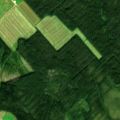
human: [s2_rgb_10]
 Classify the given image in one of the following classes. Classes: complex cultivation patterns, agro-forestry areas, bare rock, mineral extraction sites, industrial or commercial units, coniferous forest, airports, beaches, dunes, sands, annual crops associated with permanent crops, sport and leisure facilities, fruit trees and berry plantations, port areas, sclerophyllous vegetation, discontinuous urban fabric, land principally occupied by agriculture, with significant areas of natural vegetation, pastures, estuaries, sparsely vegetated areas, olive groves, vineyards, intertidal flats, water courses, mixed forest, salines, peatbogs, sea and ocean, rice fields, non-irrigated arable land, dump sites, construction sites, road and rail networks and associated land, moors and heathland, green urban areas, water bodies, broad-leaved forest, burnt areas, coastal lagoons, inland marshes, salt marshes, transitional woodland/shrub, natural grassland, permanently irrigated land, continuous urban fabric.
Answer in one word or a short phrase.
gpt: non-irrigated arable land, coniferous forest, mixed forest